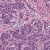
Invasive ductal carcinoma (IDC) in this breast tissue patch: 1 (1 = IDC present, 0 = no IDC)